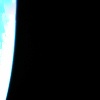
Label: space